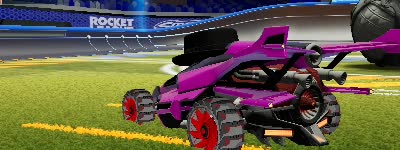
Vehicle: aftershock